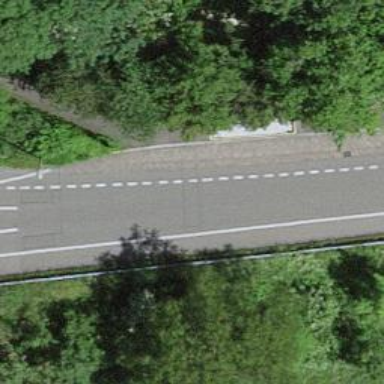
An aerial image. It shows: Bus stop with stop position for public transport.